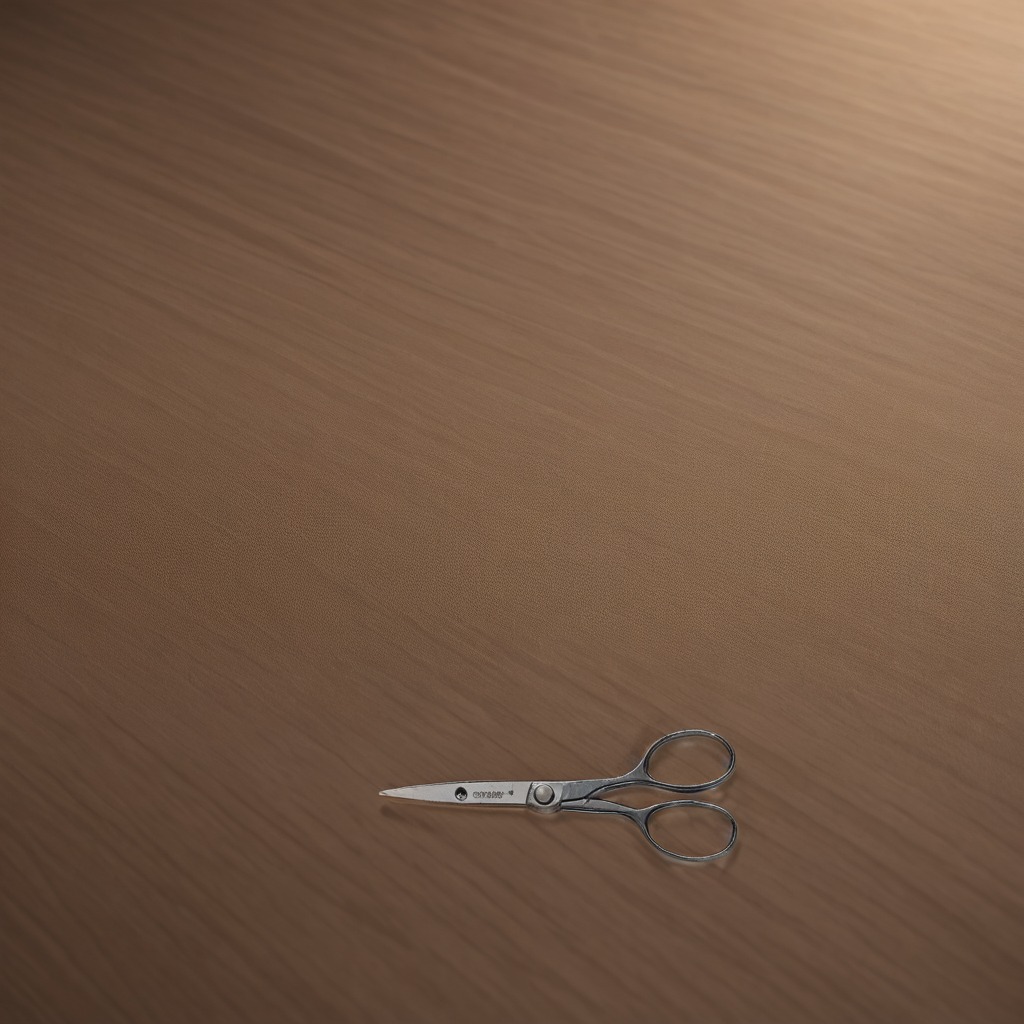
A scissor is lying on the wooden table.